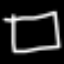
Label: square